Question: Upon running this code:
'''
foreach (string drive in Environment.GetLogicalDrives())
Console.WriteLine("Drive: {0}", drive);
Console.WriteLine("OS: {0}", Environment.OSVersion);
Console.WriteLine("Processor count: {0}", Environment.ProcessorCount);
Console.WriteLine(".NET version: {0}", Environment.Version);
'''
I get

When I downloaded and started the .NET installer, I was told that the 4.5 version was already installed. Is there a difference between the version name, and the actual version number?
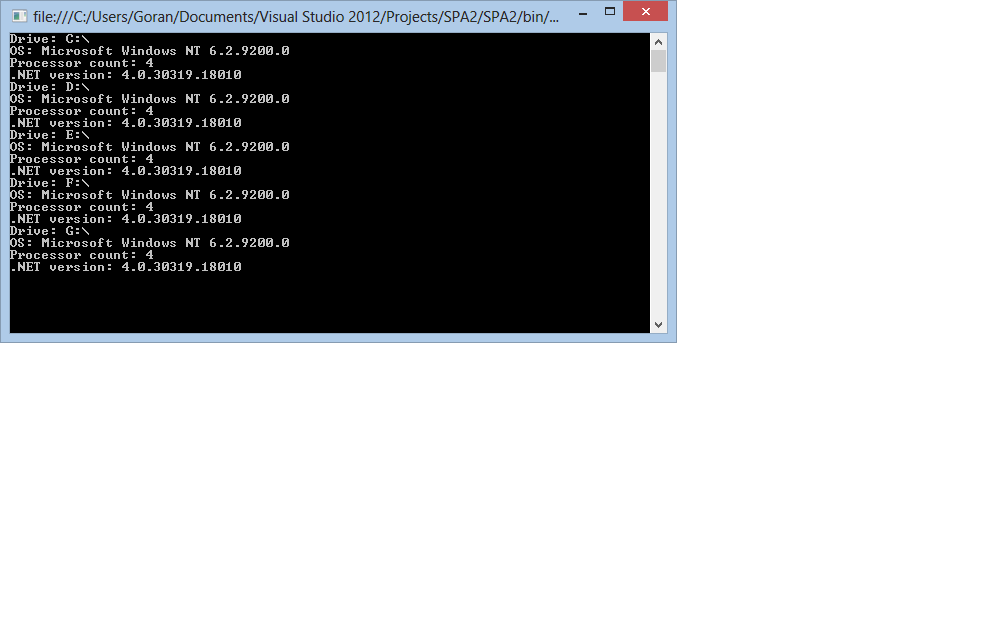
Answer: Yes - basically <URL> but the major/minor/patch level is 4.0.30319 in both cases.
It's confusing as heck, but that's the situation, I'm afraid.